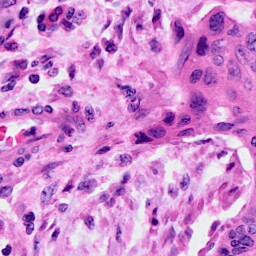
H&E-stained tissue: Cervix